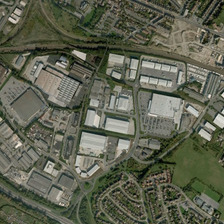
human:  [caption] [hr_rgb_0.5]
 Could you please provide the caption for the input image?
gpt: many trees are planted near the factory .

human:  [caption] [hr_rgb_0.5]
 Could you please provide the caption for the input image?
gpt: ndustrial areas are located on both sides of the road .

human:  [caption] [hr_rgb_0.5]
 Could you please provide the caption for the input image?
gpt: ndustrial areas are located on both sides of the road .

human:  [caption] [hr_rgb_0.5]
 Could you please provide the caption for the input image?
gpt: many trees are planted near the factory .

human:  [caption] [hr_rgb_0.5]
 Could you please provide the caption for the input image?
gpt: ndustrial areas are located on both sides of the road .